Question: I am trying to read temperature data from a temperature conditioning chip and it says that the data is formatted as the first 14-bits of a 32 bit number. I understand the sign and the main part and the decimal part. But I cannot understand bit number 20. I thought it was a decimal place holder, but its value changes when they gave examples for the format. You can see that for +1600.00 --> <PHONE> 0000 00 and for +25.0 --> <PHONE> 1001 00. What does the 3rd bit from the left represent??

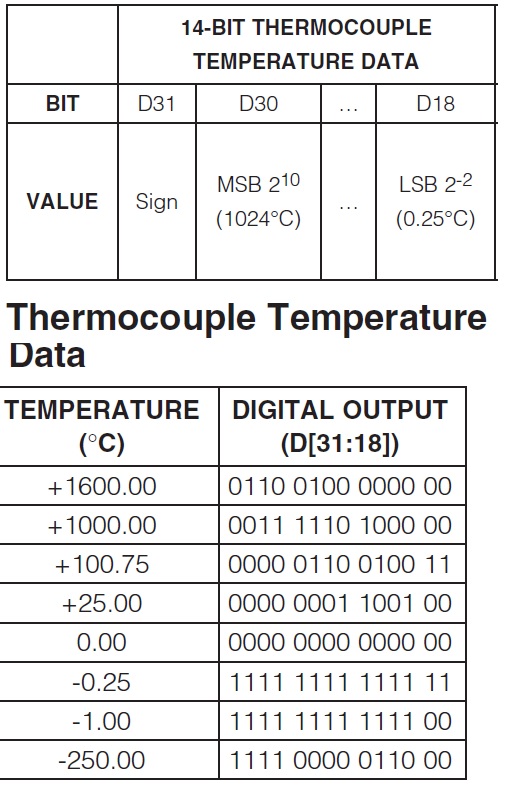
Answer: D20 is the 1's position (2^0).
'''
D31 = Sign bit
D30 = 2^10 = 1024
D29 = 2^9 = 512
D28 = 2^8 = 256
D27 = 2^7 = 128
D26 = 2^6 = 64
D25 = 2^5 = 32
D24 = 2^4 = 16
D23 = 2^3 = 8
D22 = 2^2 = 4
D21 = 2^1 = 2
D20 = 2^0 = 1
D19 = 2^-1 = 0.5
D18 = 2^-2 = 0.25
'''